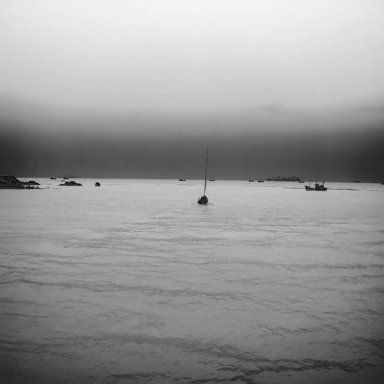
There are ten objects shown in the infrared image, including eight bulk_carriers, a sailboat, and a fishing_boat.